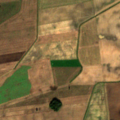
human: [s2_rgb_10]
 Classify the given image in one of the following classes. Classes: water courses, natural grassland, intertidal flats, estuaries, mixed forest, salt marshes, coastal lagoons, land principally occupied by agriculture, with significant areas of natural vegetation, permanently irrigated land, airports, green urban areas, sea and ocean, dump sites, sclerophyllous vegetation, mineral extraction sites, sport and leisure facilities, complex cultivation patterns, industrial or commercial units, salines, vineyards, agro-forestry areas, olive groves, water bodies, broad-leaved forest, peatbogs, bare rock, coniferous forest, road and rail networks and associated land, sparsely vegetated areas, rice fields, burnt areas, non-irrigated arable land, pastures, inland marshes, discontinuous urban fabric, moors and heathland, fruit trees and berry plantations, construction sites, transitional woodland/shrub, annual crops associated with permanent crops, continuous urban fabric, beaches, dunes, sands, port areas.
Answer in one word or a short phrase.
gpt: non-irrigated arable land